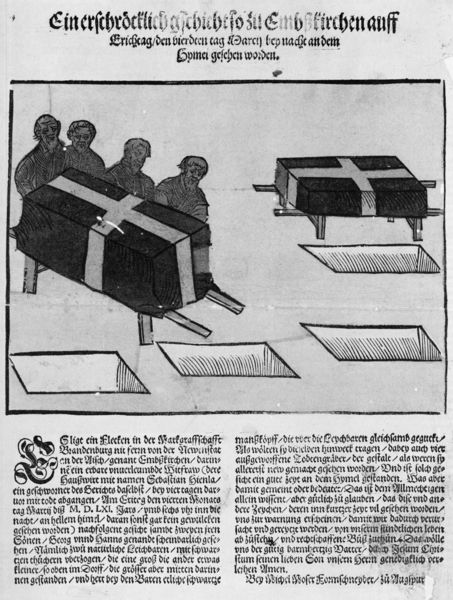
Titel: Ein erschröcklich gschicht so zu Embßkirchen
Künstler: Michael Moser
Standort: Zürich.
Institution: Wickiana
Schlagwörter: dunkel, weiß, menschen, grau, männer, schwarz, zeichnung, dach, haus, bibel, tod, tot, tragen, trauer, erde, gitter, boden, decke, schrift, fahne, flagge, grafik, spalten, arbeiter, krieg, soldaten, karikatur, deutsch, gestell, vier, krank, buch, kreuz, rechteck, abschied, druck, schwarzweiss, loch, stich, seite, illustration, text, zeitung, bericht, tote, überschrift, ritter, tinte, löcher, buchdruck, buchseite, titelbild, wappen, beerdigung, begräbnis, kreuze, sarg, gotisch, bahre, grab, sterben, gräber, heben, mittelalter, mönch, mönche, flaggen, zeilen, bahren, träger, fraktur, viereck, letter, altdeutsch, latein, kolumne, tumba, decken, anleitung, pakete, initial, särge, artikel, majuskel, schrit, seriendruck, anonym, beerdigen, bestattung, gräbel, totengräber, altdeutsche schrift, bare, minuskel, karolingisch, sargträger, druck text, erzähltung, tragen bare, bestatten